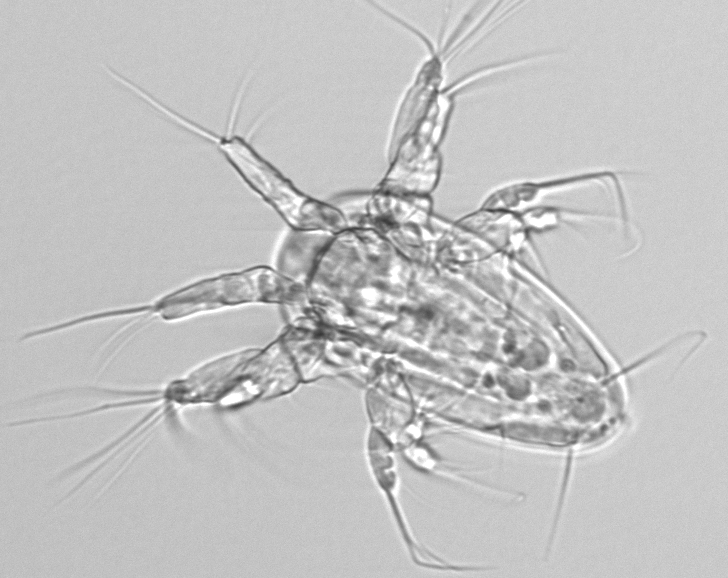
Label: Copepod_nauplii